Question: I'm pulling my hair here. Trying to come up with a simple responsive layout where two fluid boxes are aligned next to each other. The main box must always be centered in the browser window, while the other should be aligned beside it in its top right corner. See example image below -

Tried different approaches involving negative percentages and three-column faux layouts but it just doesn't work.
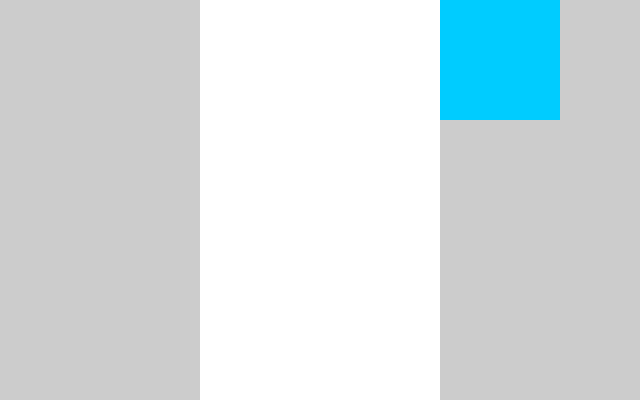
Answer: Demo: <URL>
Markup:
'''
<div class='container'>
<div class='main-col'></div>
<div class='right-col'></div>
</div>
'''
CSS:
'''
.container {
text-align: center;
}
.main-col, .right-col {
display: inline-block;
vertical-align: top;
text-align: left;
margin-right: -4px; /* css-tricks.com/fighting-the-space-between-inline-block-elements/ */
}
.main-col {
width: 50%;
margin-left: 20%; /* equal to .right-col's width */
}
.right-col {
width: 20%;
}
'''
What's happening here:
The centered main column and right column have 'display: inline-block', and they're centered in the viewport by giving their container 'text-align: center'. They're still not centered the way you want though. Since they're sibling elements you can use margin to push the main column to the left with a value equal to right-column's width, essentially centering itself.